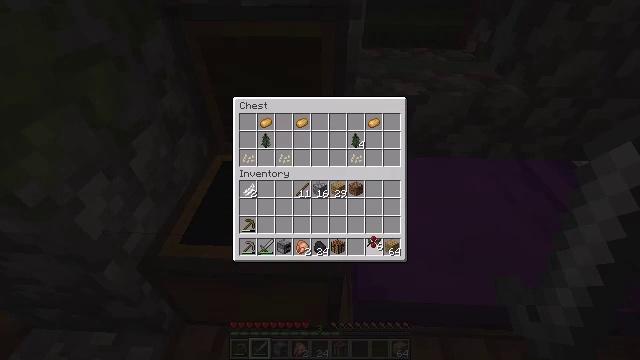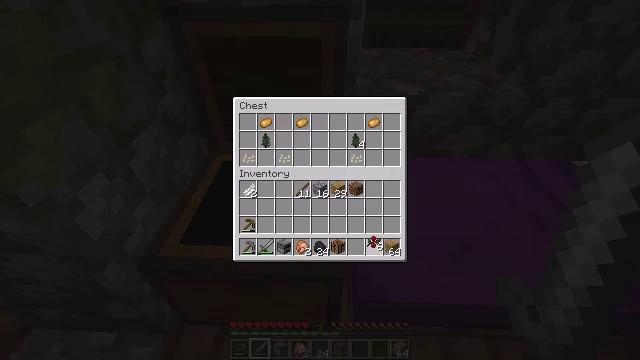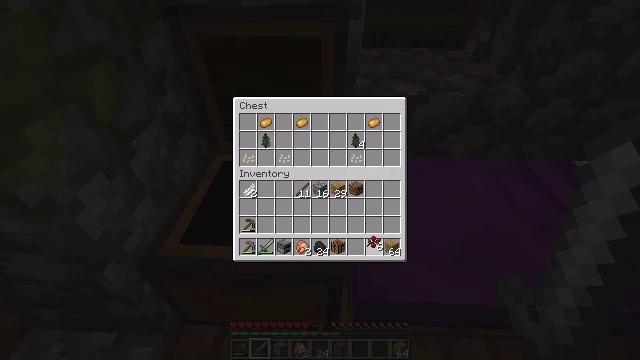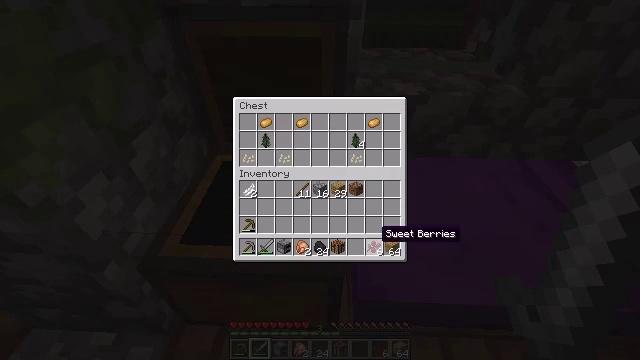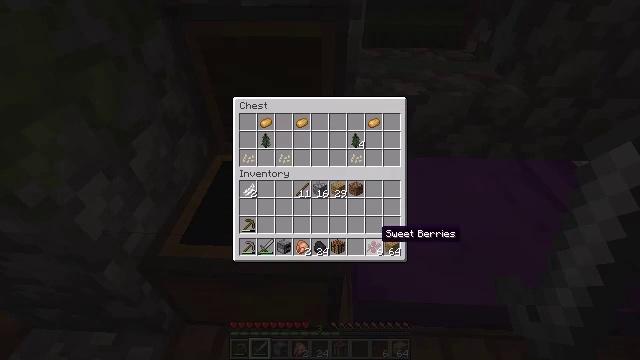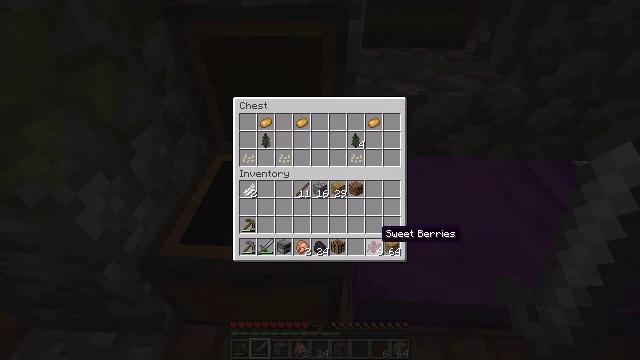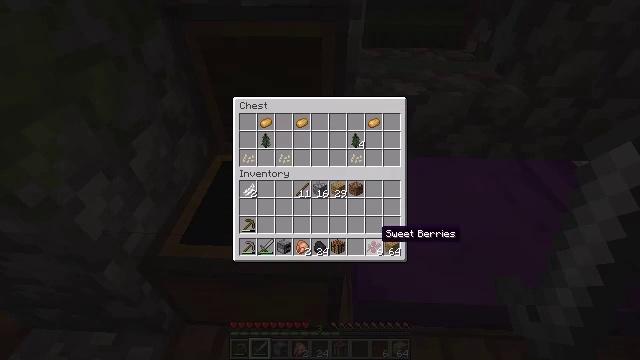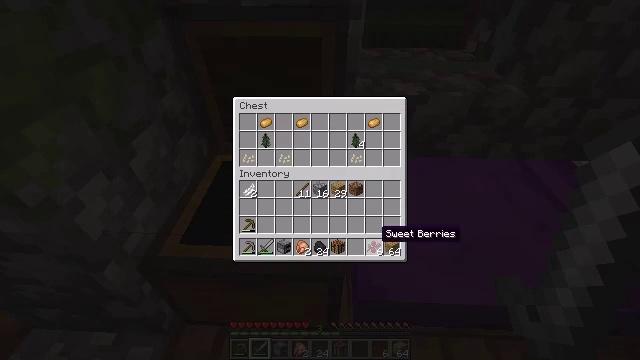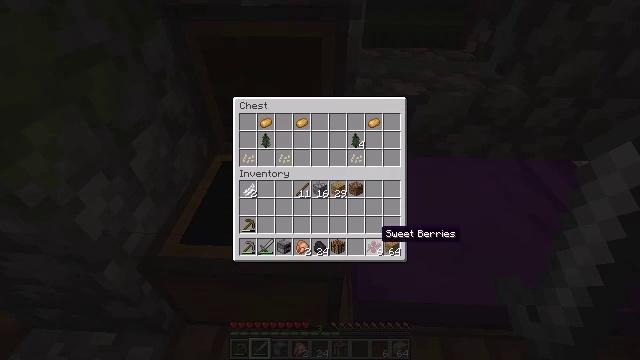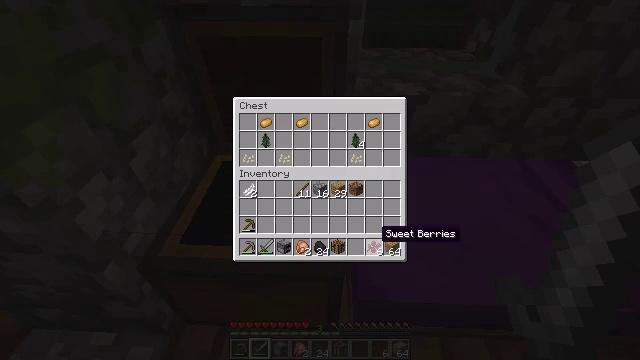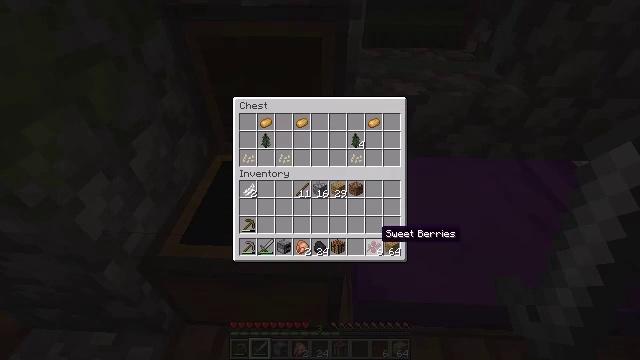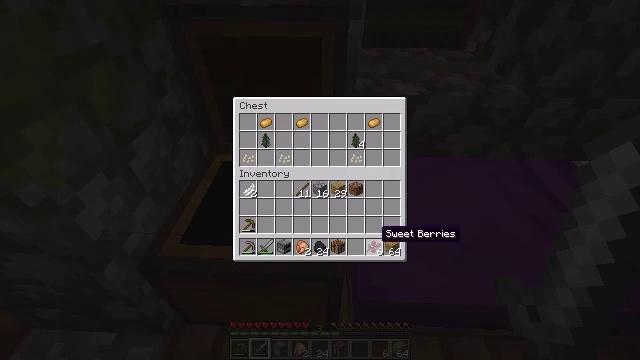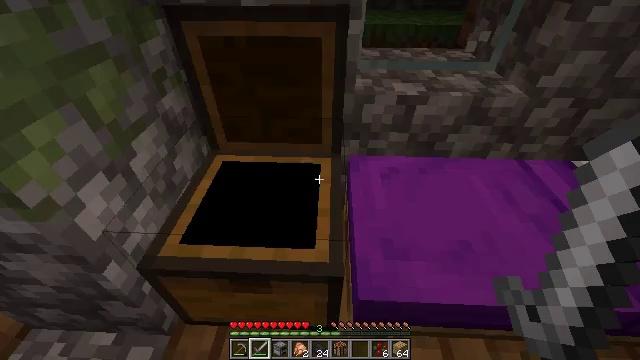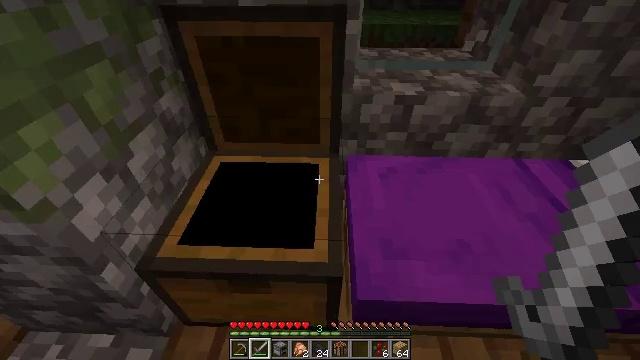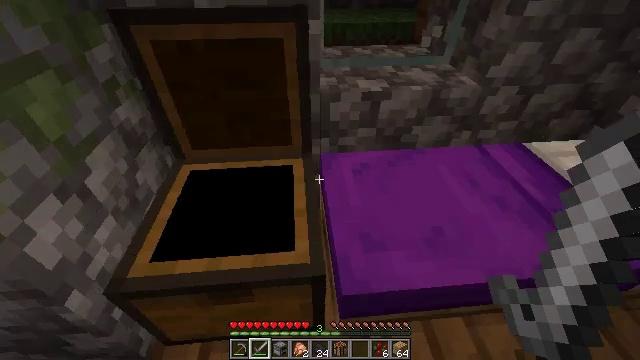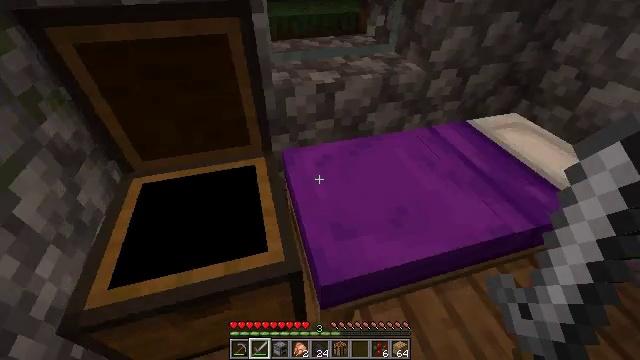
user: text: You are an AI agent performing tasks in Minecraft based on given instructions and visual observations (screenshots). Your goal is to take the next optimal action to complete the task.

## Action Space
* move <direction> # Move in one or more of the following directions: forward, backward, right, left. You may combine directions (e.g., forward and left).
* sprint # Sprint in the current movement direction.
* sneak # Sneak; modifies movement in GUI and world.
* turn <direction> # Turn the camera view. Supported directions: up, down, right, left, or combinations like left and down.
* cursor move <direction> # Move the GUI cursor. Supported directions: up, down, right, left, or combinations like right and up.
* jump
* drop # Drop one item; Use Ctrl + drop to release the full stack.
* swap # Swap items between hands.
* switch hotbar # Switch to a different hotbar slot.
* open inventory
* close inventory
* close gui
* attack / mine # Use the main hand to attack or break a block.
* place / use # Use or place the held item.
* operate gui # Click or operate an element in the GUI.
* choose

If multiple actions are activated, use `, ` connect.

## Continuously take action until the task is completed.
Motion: motion action
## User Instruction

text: Clear birch leaves to get saplings.
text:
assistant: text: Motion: operate gui
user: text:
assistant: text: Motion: operate gui
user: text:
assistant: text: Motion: no_op
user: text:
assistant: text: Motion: no_op
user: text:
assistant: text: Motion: no_op
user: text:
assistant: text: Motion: no_op
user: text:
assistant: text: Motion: no_op
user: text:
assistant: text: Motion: no_op
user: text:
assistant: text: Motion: no_op
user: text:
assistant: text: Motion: no_op
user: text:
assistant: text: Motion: no_op
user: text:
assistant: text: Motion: no_op
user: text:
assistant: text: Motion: close gui
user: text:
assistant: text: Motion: turn right
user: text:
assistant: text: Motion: turn right and down
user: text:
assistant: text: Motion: turn right and down
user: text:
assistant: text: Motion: turn right
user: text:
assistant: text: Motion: turn right
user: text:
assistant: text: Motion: no_op
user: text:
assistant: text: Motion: no_op
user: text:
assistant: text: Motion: no_op
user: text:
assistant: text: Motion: use / place
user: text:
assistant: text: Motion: use / place
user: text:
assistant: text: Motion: use / place
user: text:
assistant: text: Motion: no_op
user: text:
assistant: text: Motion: no_op
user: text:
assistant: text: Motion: no_op
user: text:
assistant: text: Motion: no_op
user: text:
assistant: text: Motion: no_op
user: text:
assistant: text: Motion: no_op